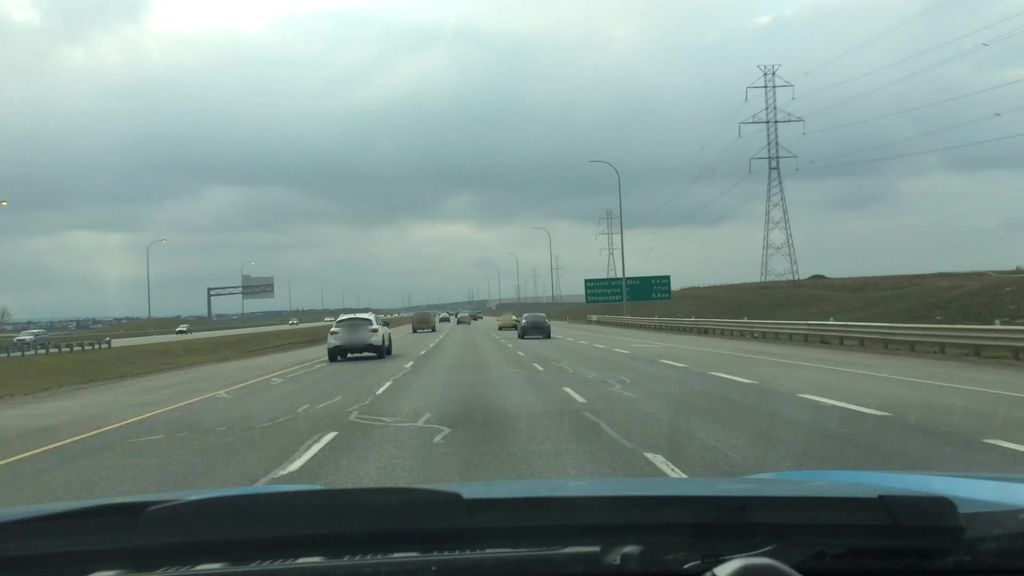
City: calgary